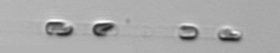
Label: Skeletonema